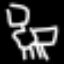
Label: chair